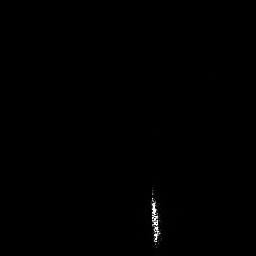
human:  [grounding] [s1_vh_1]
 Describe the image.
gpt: In the satellite image, there is  <ref>1 medium ship </ref> <box>[[57, 72, 62, 96, 0]]</box> located at bottom.